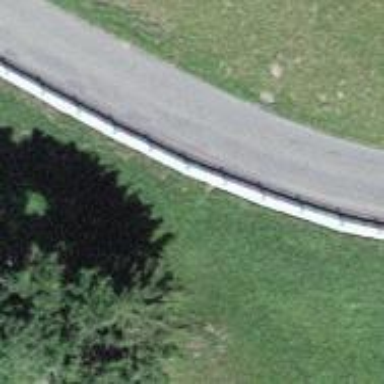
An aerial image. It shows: Guard rail as barrier.